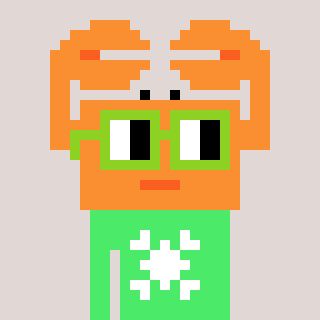
a pixel art character with square light green glasses, a crab-shaped head and a teal-colored body on a warm background